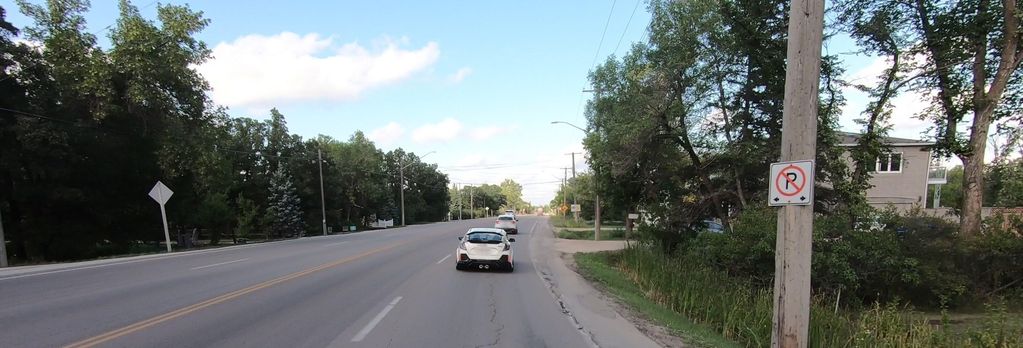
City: winnipeg